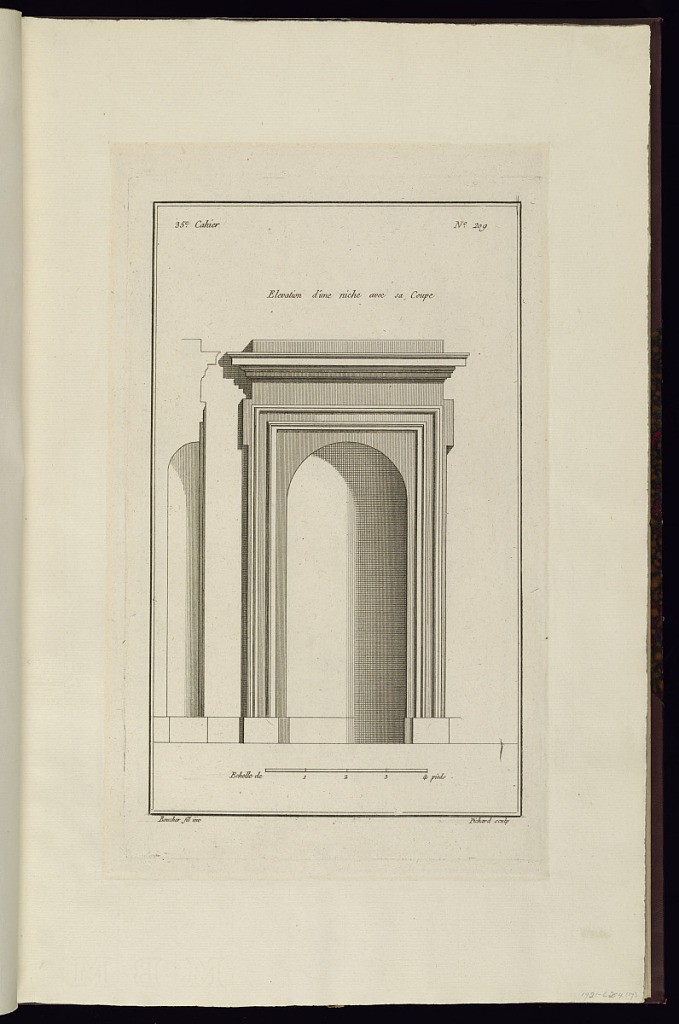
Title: Elevation d'une niche avec sa Coupe
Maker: Juste-François Boucher, French, 1736 – 1782
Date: ca. 1775
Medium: Engraving on off white laid paper
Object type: Print
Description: Elevation and cross section of a niche. The plate is signed.